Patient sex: M
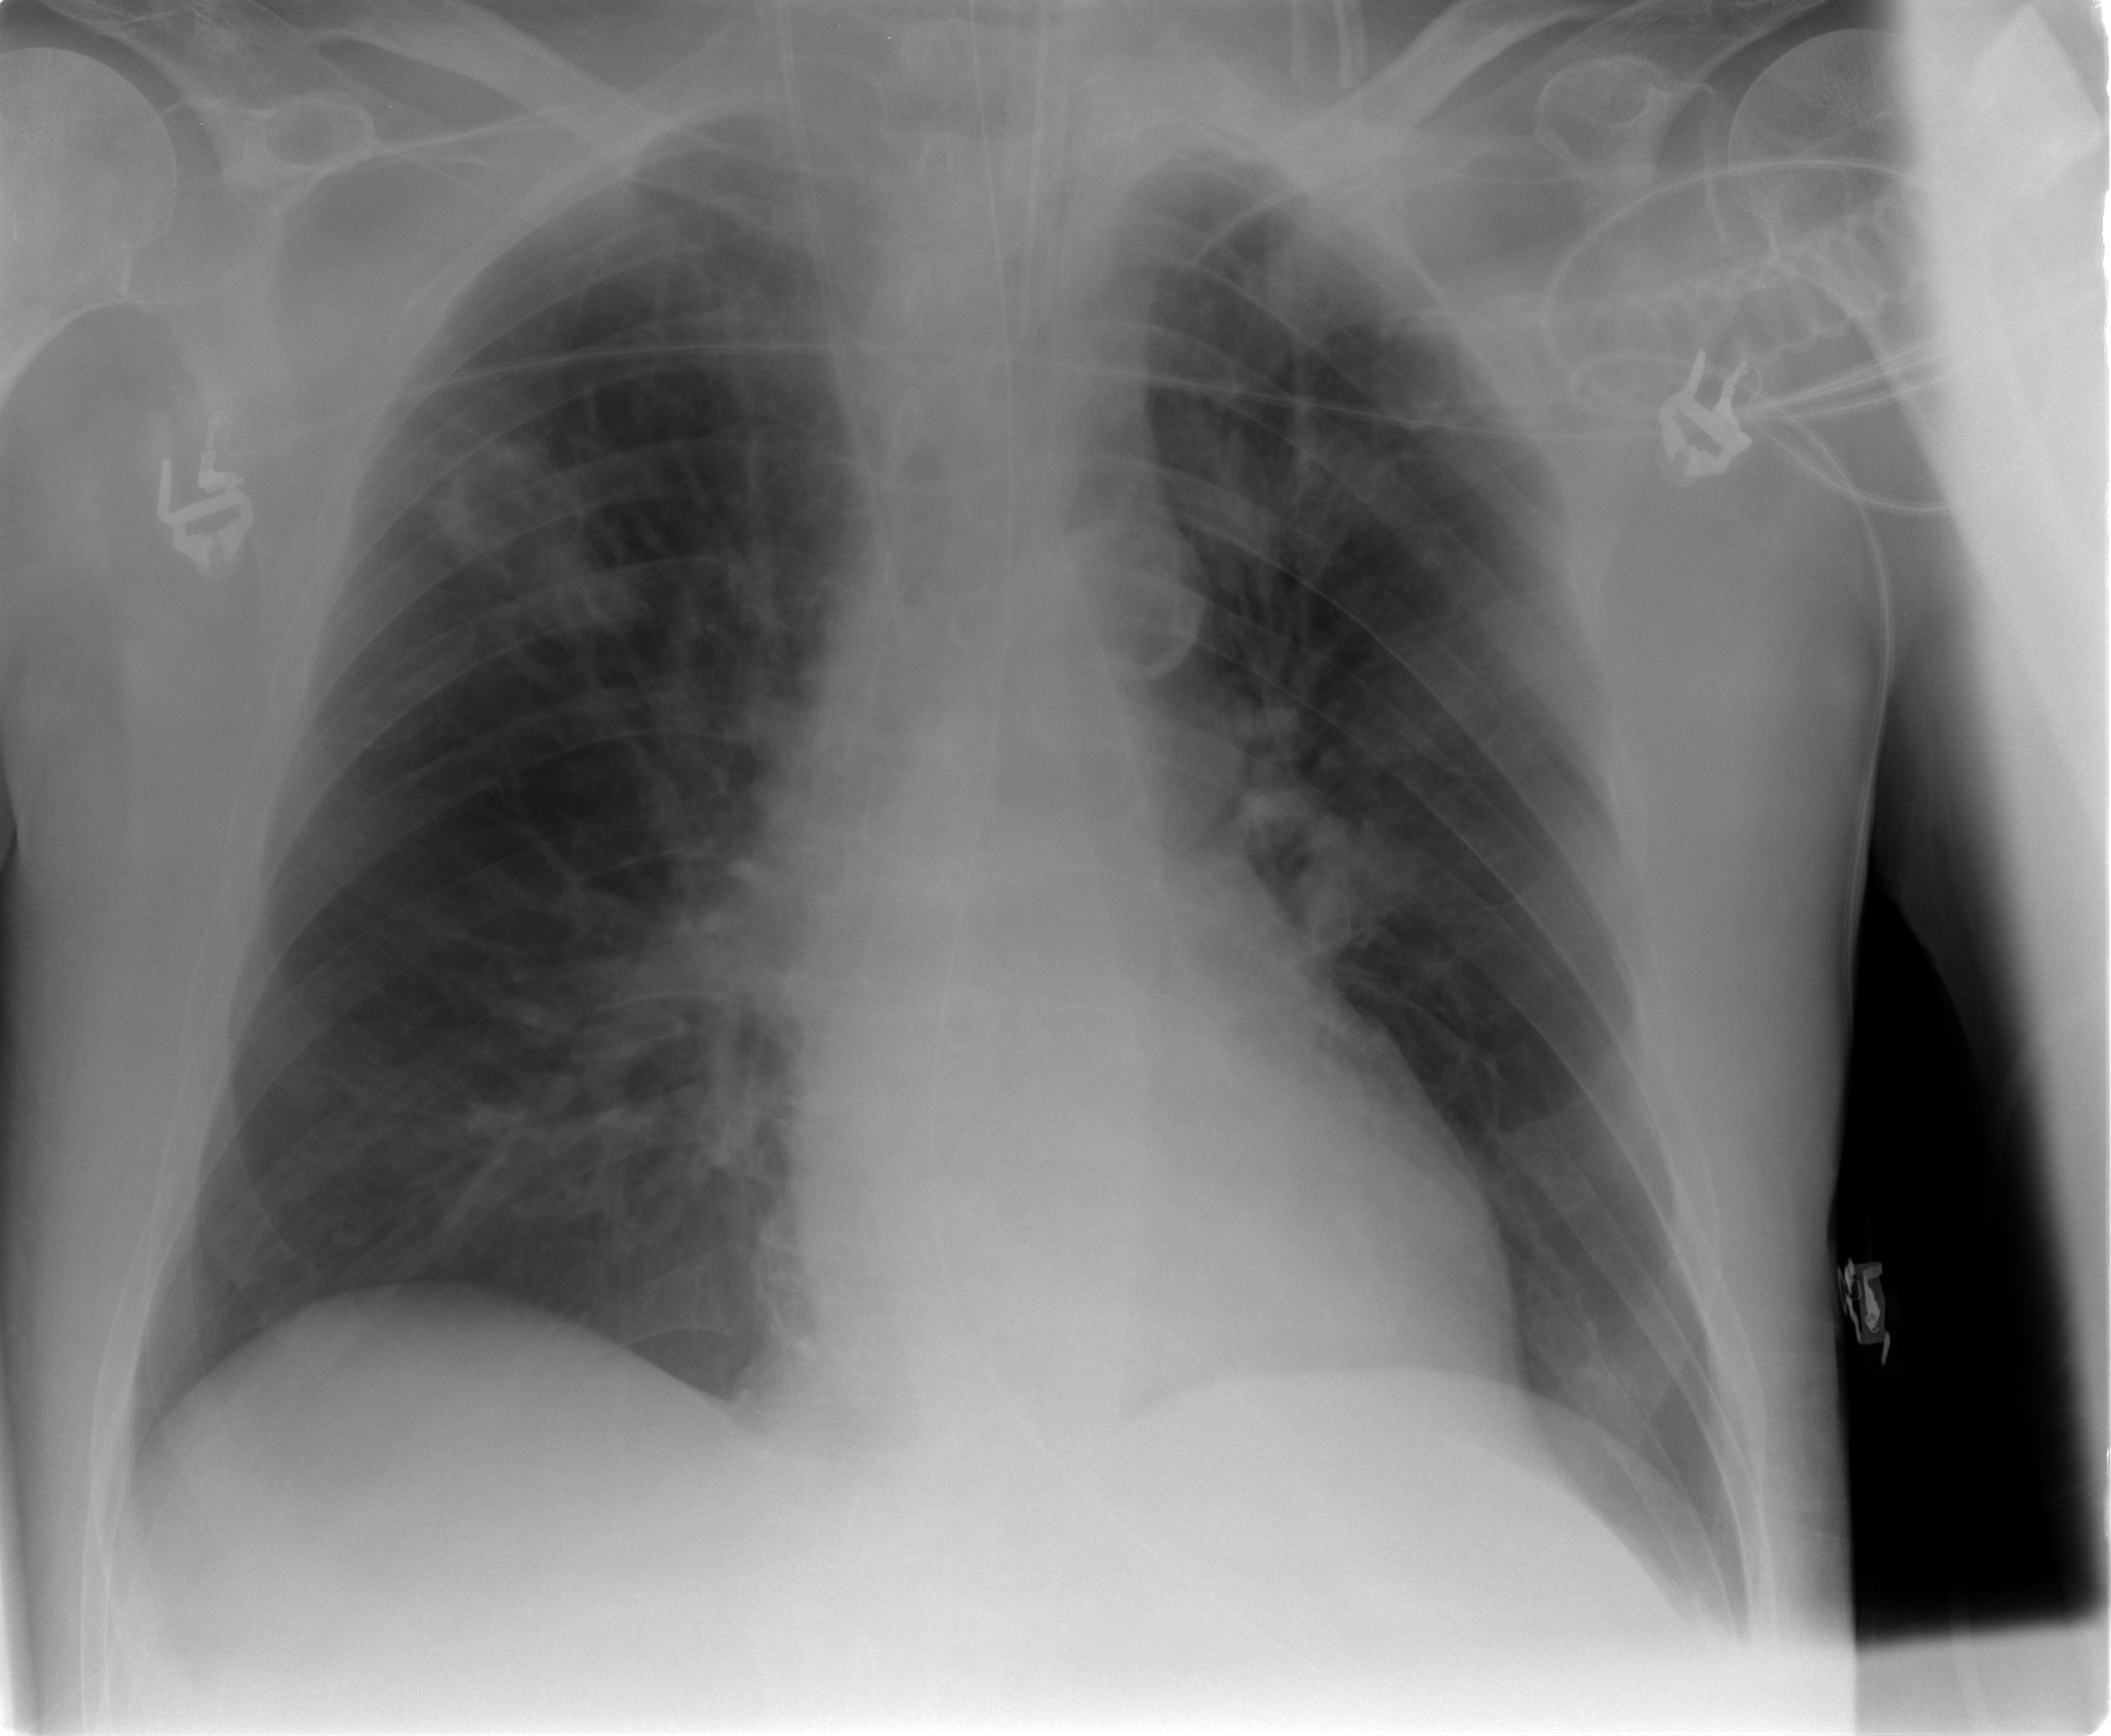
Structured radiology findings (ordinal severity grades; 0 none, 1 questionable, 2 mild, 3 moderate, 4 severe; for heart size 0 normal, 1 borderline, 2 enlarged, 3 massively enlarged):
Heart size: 0
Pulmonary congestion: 1
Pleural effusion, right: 0
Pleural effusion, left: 0
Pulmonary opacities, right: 2
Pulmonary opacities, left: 1
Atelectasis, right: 0
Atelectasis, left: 0